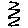
Label: zigzag